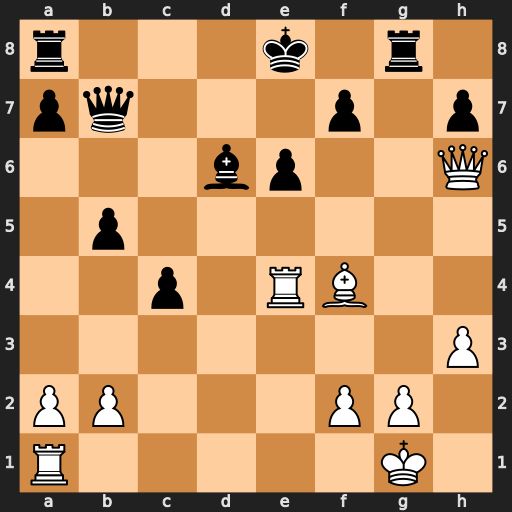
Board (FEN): r3k1r1/pq3p1p/3bp2Q/1p6/2p1RB2/7P/PP3PP1/R5K1
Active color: w
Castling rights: q
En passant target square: -
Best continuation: Rxe6+ fxe6 Qxe6+ Qe7 Qxg8+